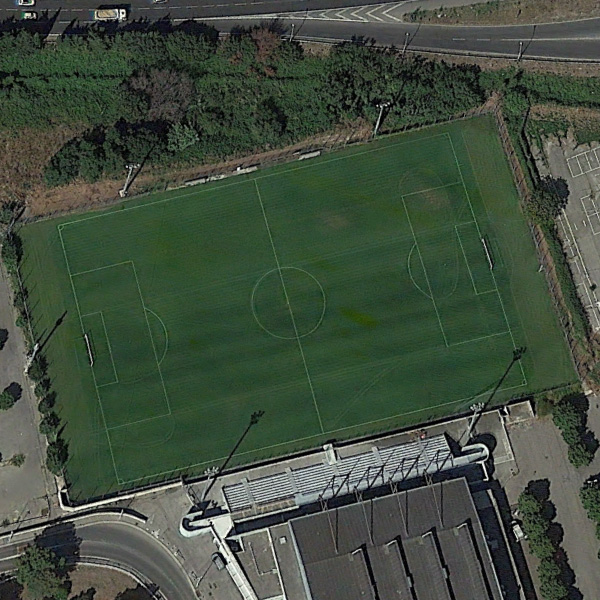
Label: Playground